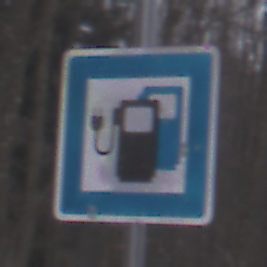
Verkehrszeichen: LadestationFuerElektrofahrzeuge
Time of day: Midday
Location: Outdoor (Nature)
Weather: Overcast
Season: Autumn
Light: Natural